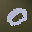
Label: 0